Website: home-depot
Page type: address-validator
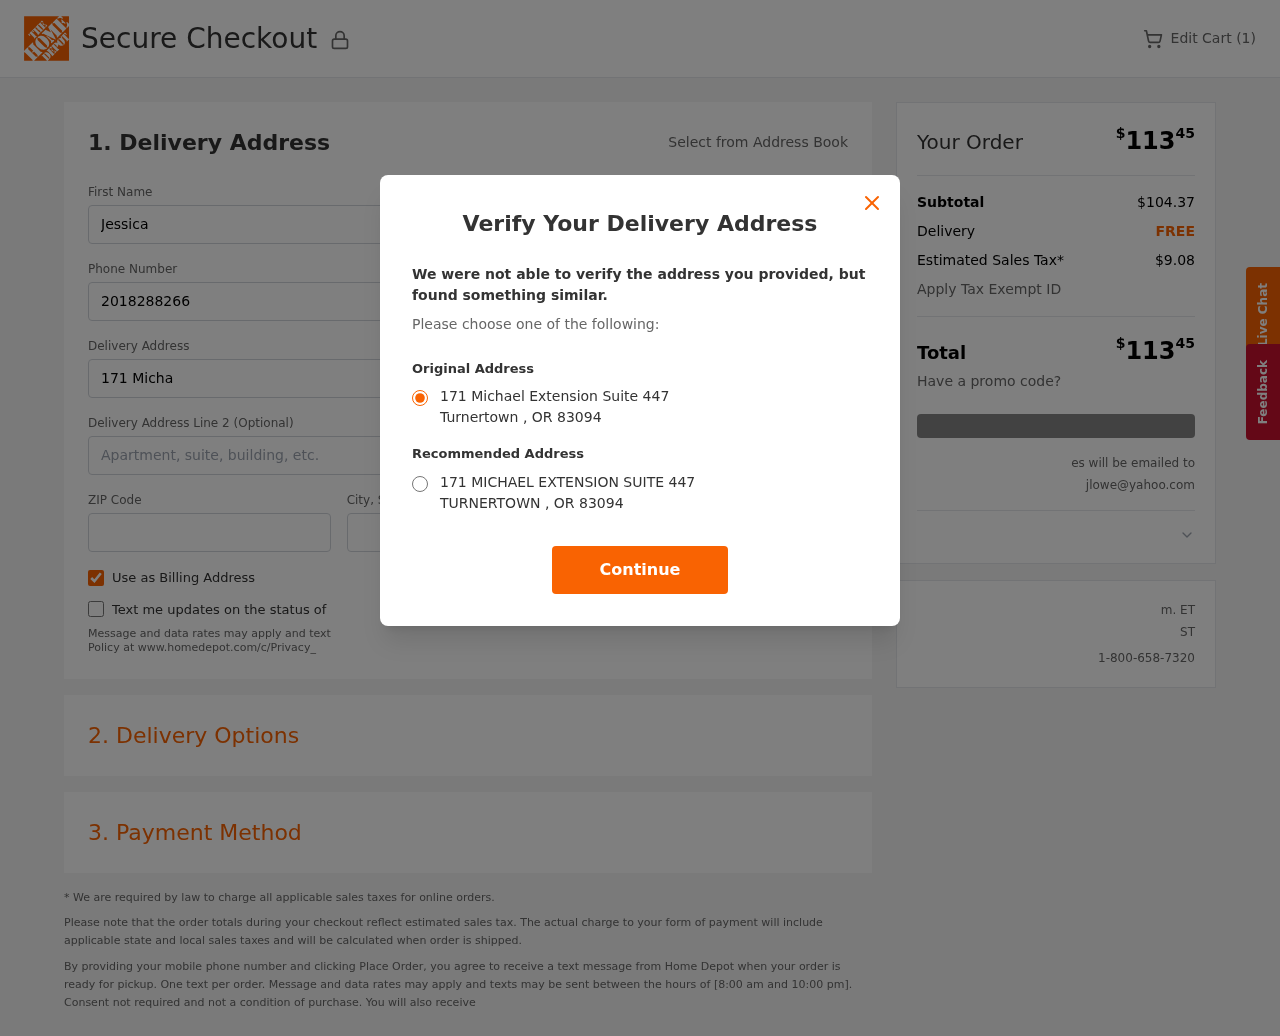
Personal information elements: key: PII_CITY
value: Turnertown
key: PII_EMAIL
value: jlowe@yahoo.com
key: PII_POSTCODE
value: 83094
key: PII_STATE_ABBR
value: OR
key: PII_STREET
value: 171 Michael Extension Suite 447
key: PII_FIRSTNAME
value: Jessica
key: PII_LASTNAME
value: Lowe
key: PII_PHONE
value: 2018288266
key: PII_STREET2
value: Suite 007
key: PII_CITY_STATE
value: Turnertown, OR
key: PII_STREET_ALT
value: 171 MICHAEL EXTENSION SUITE 447
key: PII_CITY_ALT
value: TURNERTOWN
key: PII_POSTCODE_FULL
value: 83094
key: PII_POSTCODE_NUMERIC
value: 83094
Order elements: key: ORDER_NUM_ITEMS
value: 1
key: ORDER_TOTAL
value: $11345
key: ORDER_SUBTOTAL
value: $104.37
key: ORDER_SHIPPING_COST
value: FREE
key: ORDER_TAX
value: $9.08